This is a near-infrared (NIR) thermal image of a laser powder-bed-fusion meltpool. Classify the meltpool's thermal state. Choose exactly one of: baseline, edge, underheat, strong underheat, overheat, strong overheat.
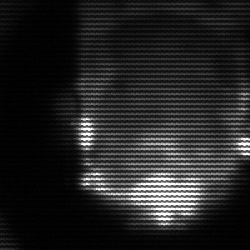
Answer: baseline